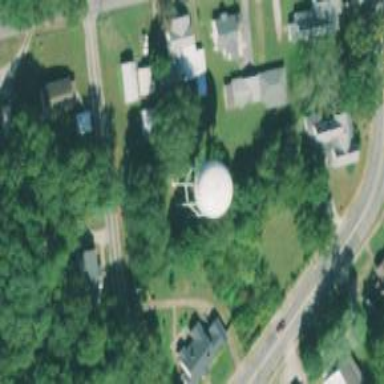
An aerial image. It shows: Water tower that is man-made.